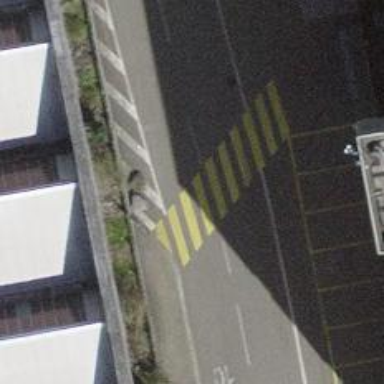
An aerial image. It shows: Zebra crossing on the road.